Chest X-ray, AP view. Patient: 46 years old, sex M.
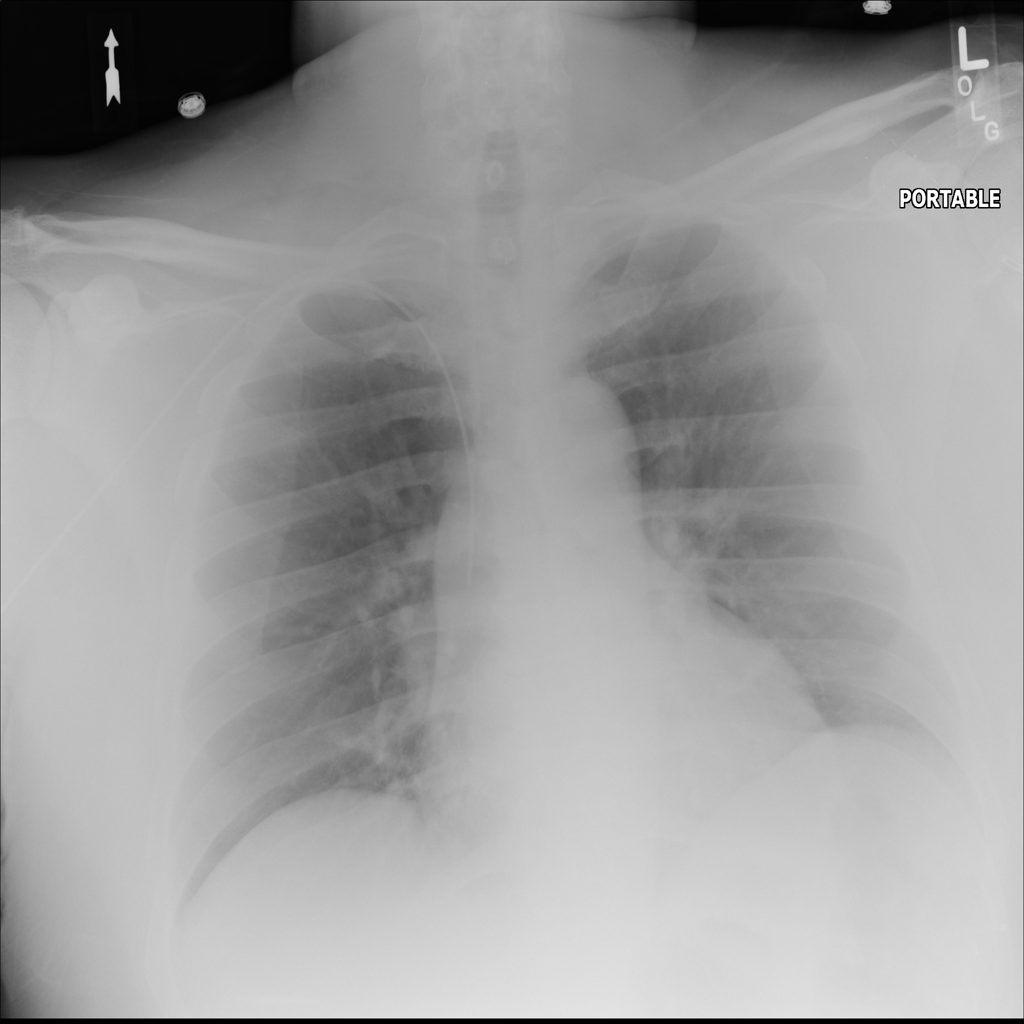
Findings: No Finding